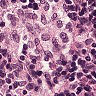
Metastatic tissue present: no